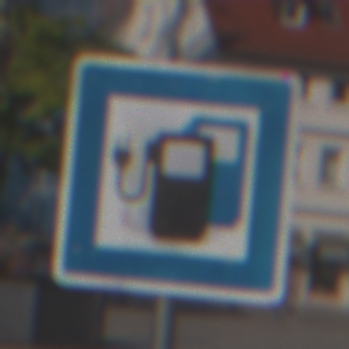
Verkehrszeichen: LadestationFuerElektrofahrzeuge
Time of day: MorningAfternoon
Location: Outdoor (Urban)
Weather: Clear
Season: NotSpecified
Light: Natural